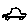
Label: car